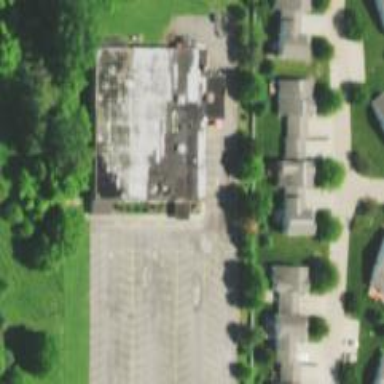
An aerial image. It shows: Building housing bowling alley.